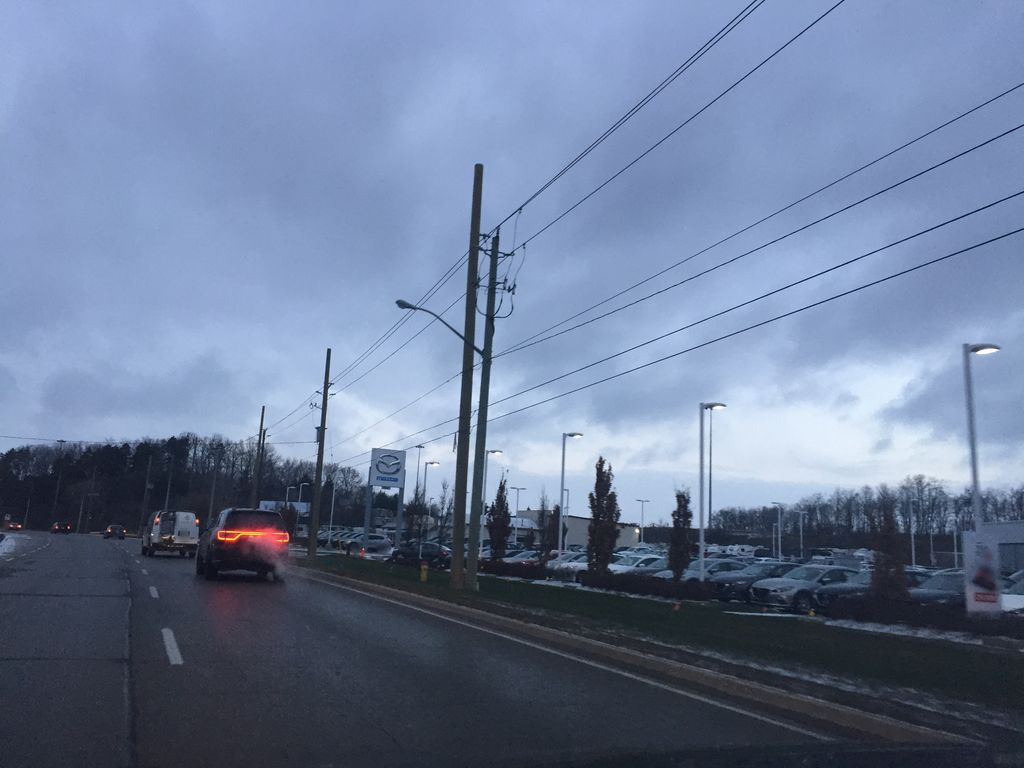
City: kitchener-waterloo